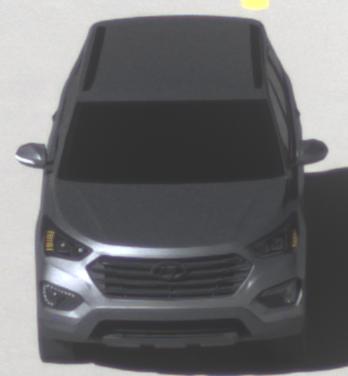
Make: Hyundai
Model: Santa Fe 2.4 GDI
Detailed model: Santa Fe (DM)
Model produced from: 2017/08
Model produced until: 2018/01
Doors: 5
Color: gray
Road condition: dry road
Daytime: morning or afternoon
Contrast: high contrast